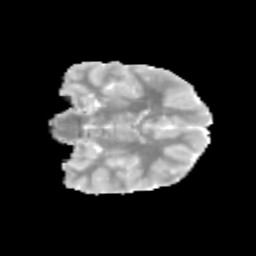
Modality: MD
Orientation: coronal
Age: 11
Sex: male
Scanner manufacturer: siemens
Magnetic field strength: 3 T
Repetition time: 3.8 s
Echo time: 0.07 s